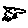
Label: bird